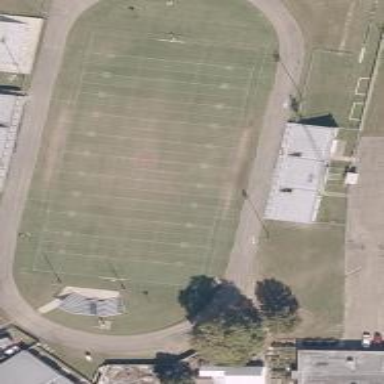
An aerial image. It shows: American football pitch.